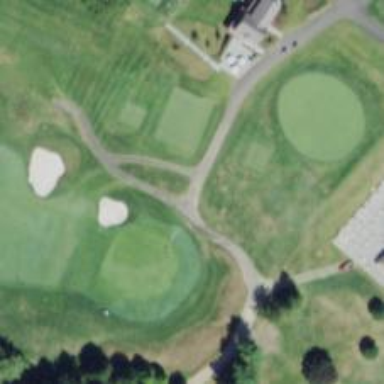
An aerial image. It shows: Path for both road and golf.